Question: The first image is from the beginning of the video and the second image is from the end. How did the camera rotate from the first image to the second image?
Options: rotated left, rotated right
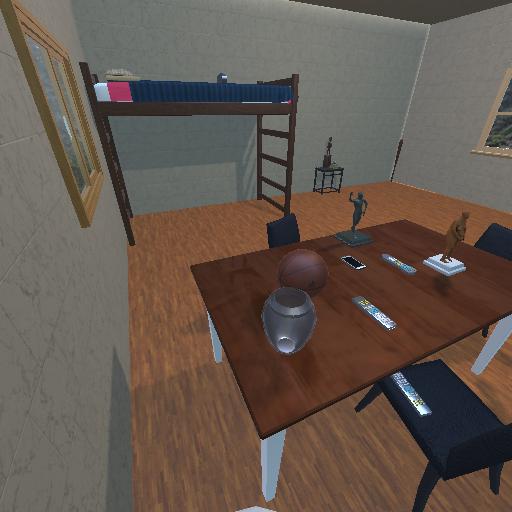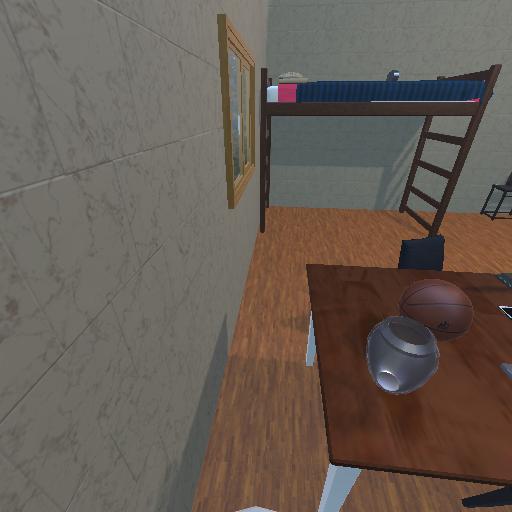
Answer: rotated left